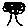
Label: tree